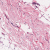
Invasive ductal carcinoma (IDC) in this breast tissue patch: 0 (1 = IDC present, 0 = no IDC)